Question: I have been using MySQL for a long time and I have never run across this issue. I have a table that stores the scores for an application. For some reason, when I sort by 'score ASC', the highest score is shown first with the lowest score being last. Please see the screenshot below:

Here is my query:
'''
SELECT category, subject, max(score) as score FROM scores
WHERE customer_id = 1086 AND category = 'Business'
GROUP BY subject ORDER BY score ASC
'''
Any thoughts on why this is happening?
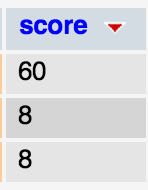
Answer: Change the datatype of score from string (eg varchar/text) to a number (eg int). That should solve the sorting issue.
When the values are sorted on string basis (alphabetically), the '6' in '60' comes before '8'.
As a temporary work-around you can also try 'order by score+0 asc' to try and convert your value into a number.